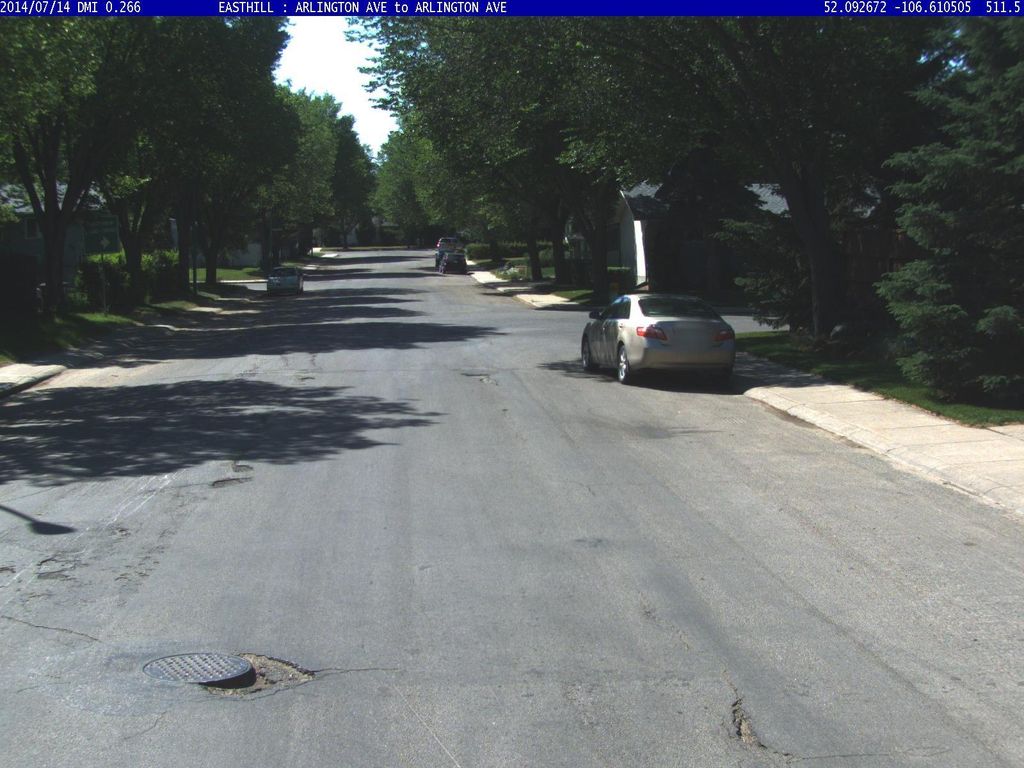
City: saskatoon